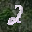
Label: 2